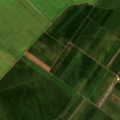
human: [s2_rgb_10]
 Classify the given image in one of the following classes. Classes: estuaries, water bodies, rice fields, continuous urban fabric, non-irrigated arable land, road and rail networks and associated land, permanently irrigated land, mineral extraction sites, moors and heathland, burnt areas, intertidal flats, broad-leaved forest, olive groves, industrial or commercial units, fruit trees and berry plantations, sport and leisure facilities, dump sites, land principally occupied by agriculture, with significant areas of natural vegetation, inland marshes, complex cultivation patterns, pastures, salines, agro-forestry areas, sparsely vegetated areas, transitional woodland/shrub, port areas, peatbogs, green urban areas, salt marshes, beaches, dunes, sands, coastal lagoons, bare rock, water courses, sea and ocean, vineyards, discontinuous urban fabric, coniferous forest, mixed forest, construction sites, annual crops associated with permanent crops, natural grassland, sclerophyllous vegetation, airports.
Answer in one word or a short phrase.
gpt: non-irrigated arable land, complex cultivation patterns